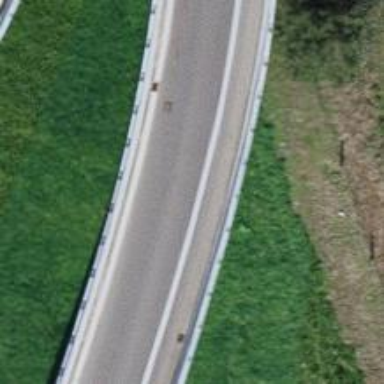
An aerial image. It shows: Trunk_link highway on bridge.